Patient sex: M
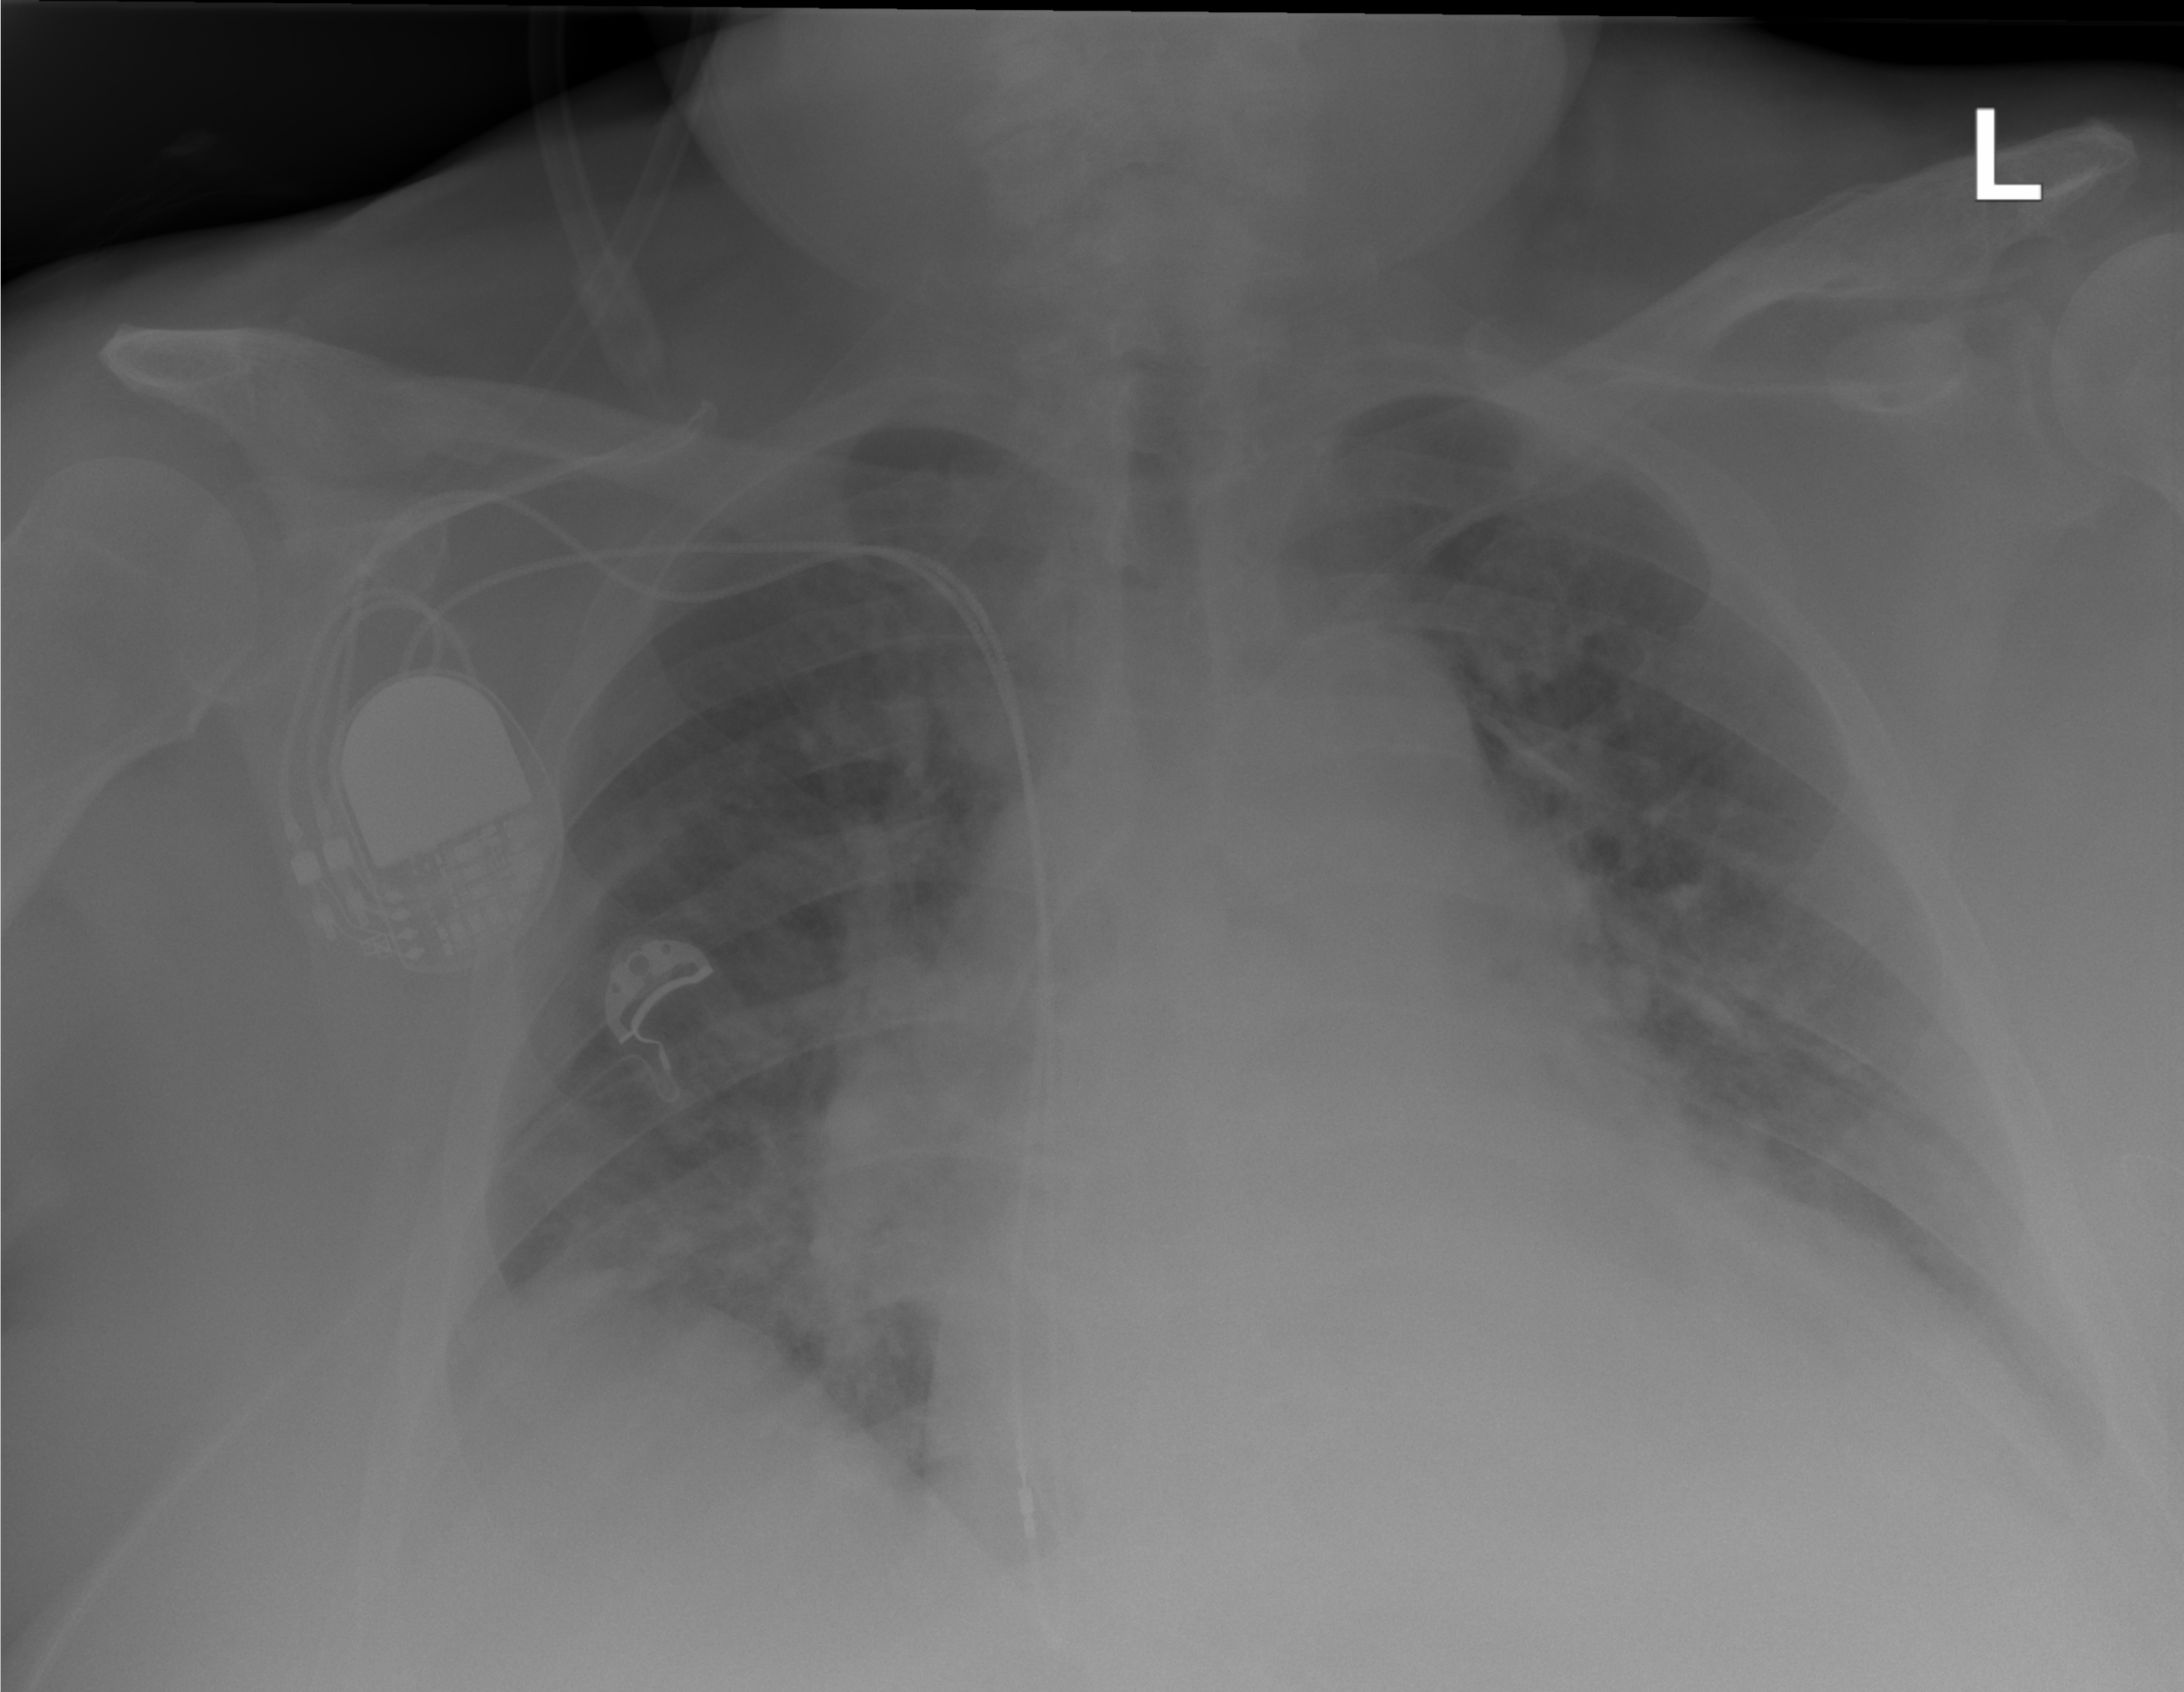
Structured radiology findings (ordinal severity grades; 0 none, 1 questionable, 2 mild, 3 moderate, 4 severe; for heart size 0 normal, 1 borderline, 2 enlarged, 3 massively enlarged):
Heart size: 3
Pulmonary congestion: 2
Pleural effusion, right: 2
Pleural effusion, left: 2
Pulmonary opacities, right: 2
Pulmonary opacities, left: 1
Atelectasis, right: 2
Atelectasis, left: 2